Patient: sex M, age 48
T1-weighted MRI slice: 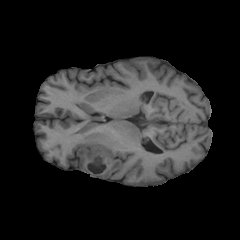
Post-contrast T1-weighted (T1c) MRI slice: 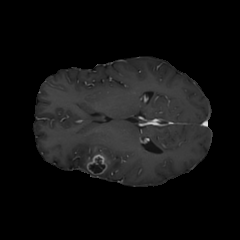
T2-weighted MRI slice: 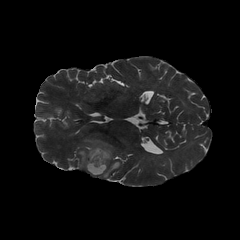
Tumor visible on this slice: yes
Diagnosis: Glioblastoma, IDH-wildtype
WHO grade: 4